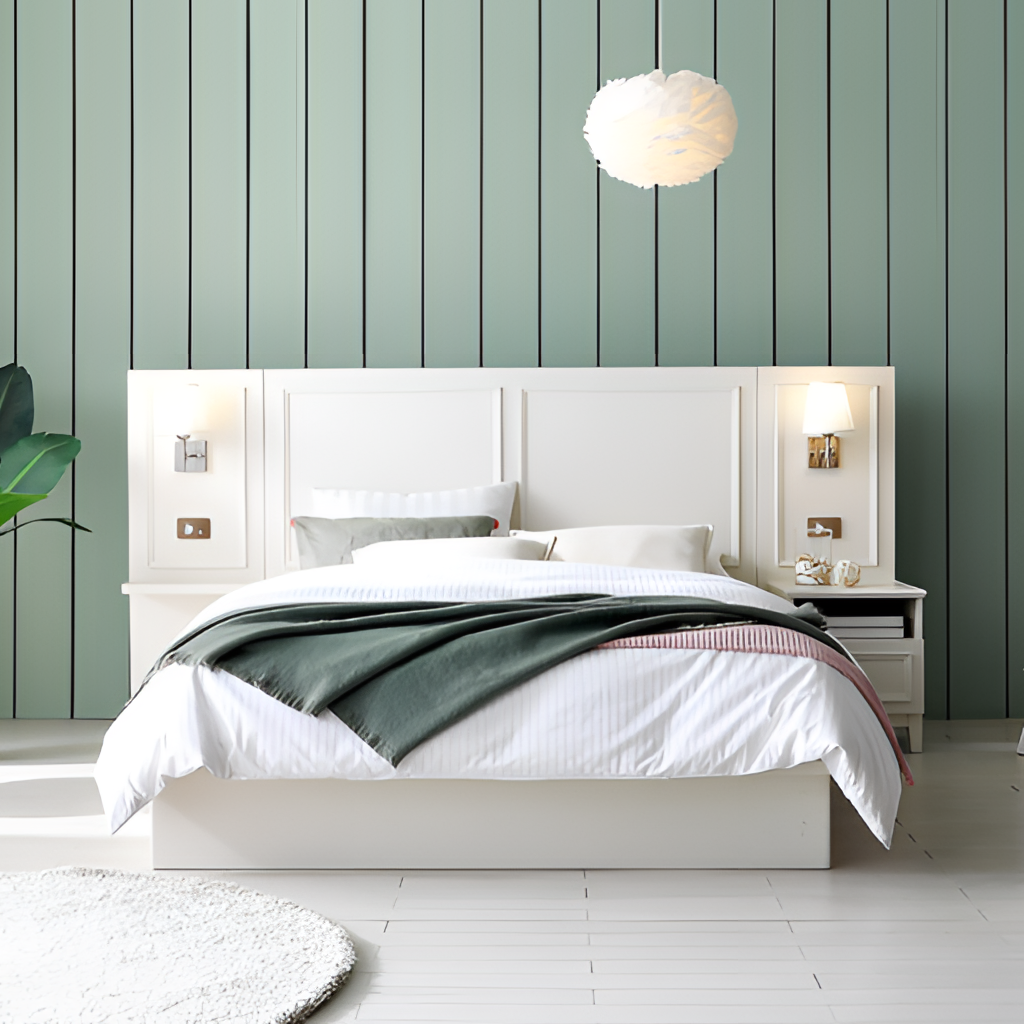
wood backlit headboard bed, bedroom, modern, gray wood flooring, with plank pattern, panel wallpaper, with vertical striped pattern